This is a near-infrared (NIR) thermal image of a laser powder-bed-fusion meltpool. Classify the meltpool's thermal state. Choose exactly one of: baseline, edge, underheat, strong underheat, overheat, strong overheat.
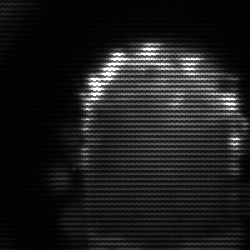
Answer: baseline